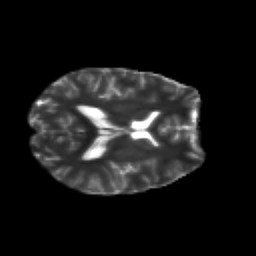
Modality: T2w
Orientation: axial
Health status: healthy
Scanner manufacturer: siemens
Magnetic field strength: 3 T
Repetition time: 10.6 s
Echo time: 0.092 s